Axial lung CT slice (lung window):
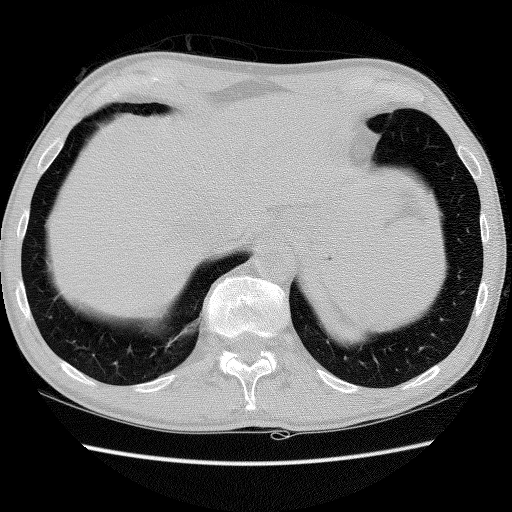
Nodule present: no